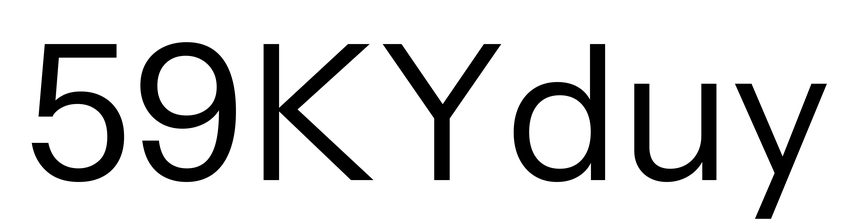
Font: InstrumentSans_Regular